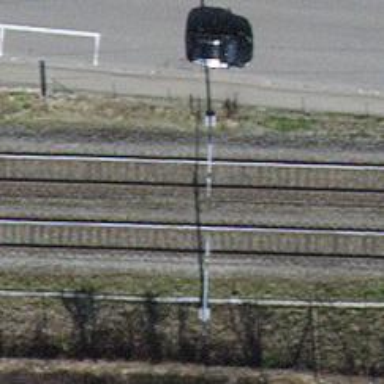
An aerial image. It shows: Railway milestone.